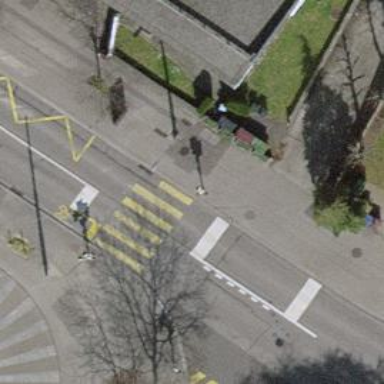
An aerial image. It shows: Crossing with traffic signals.